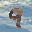
Label: 9